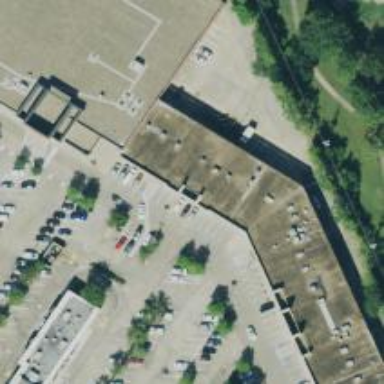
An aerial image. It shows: Parking space is available.